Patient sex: F
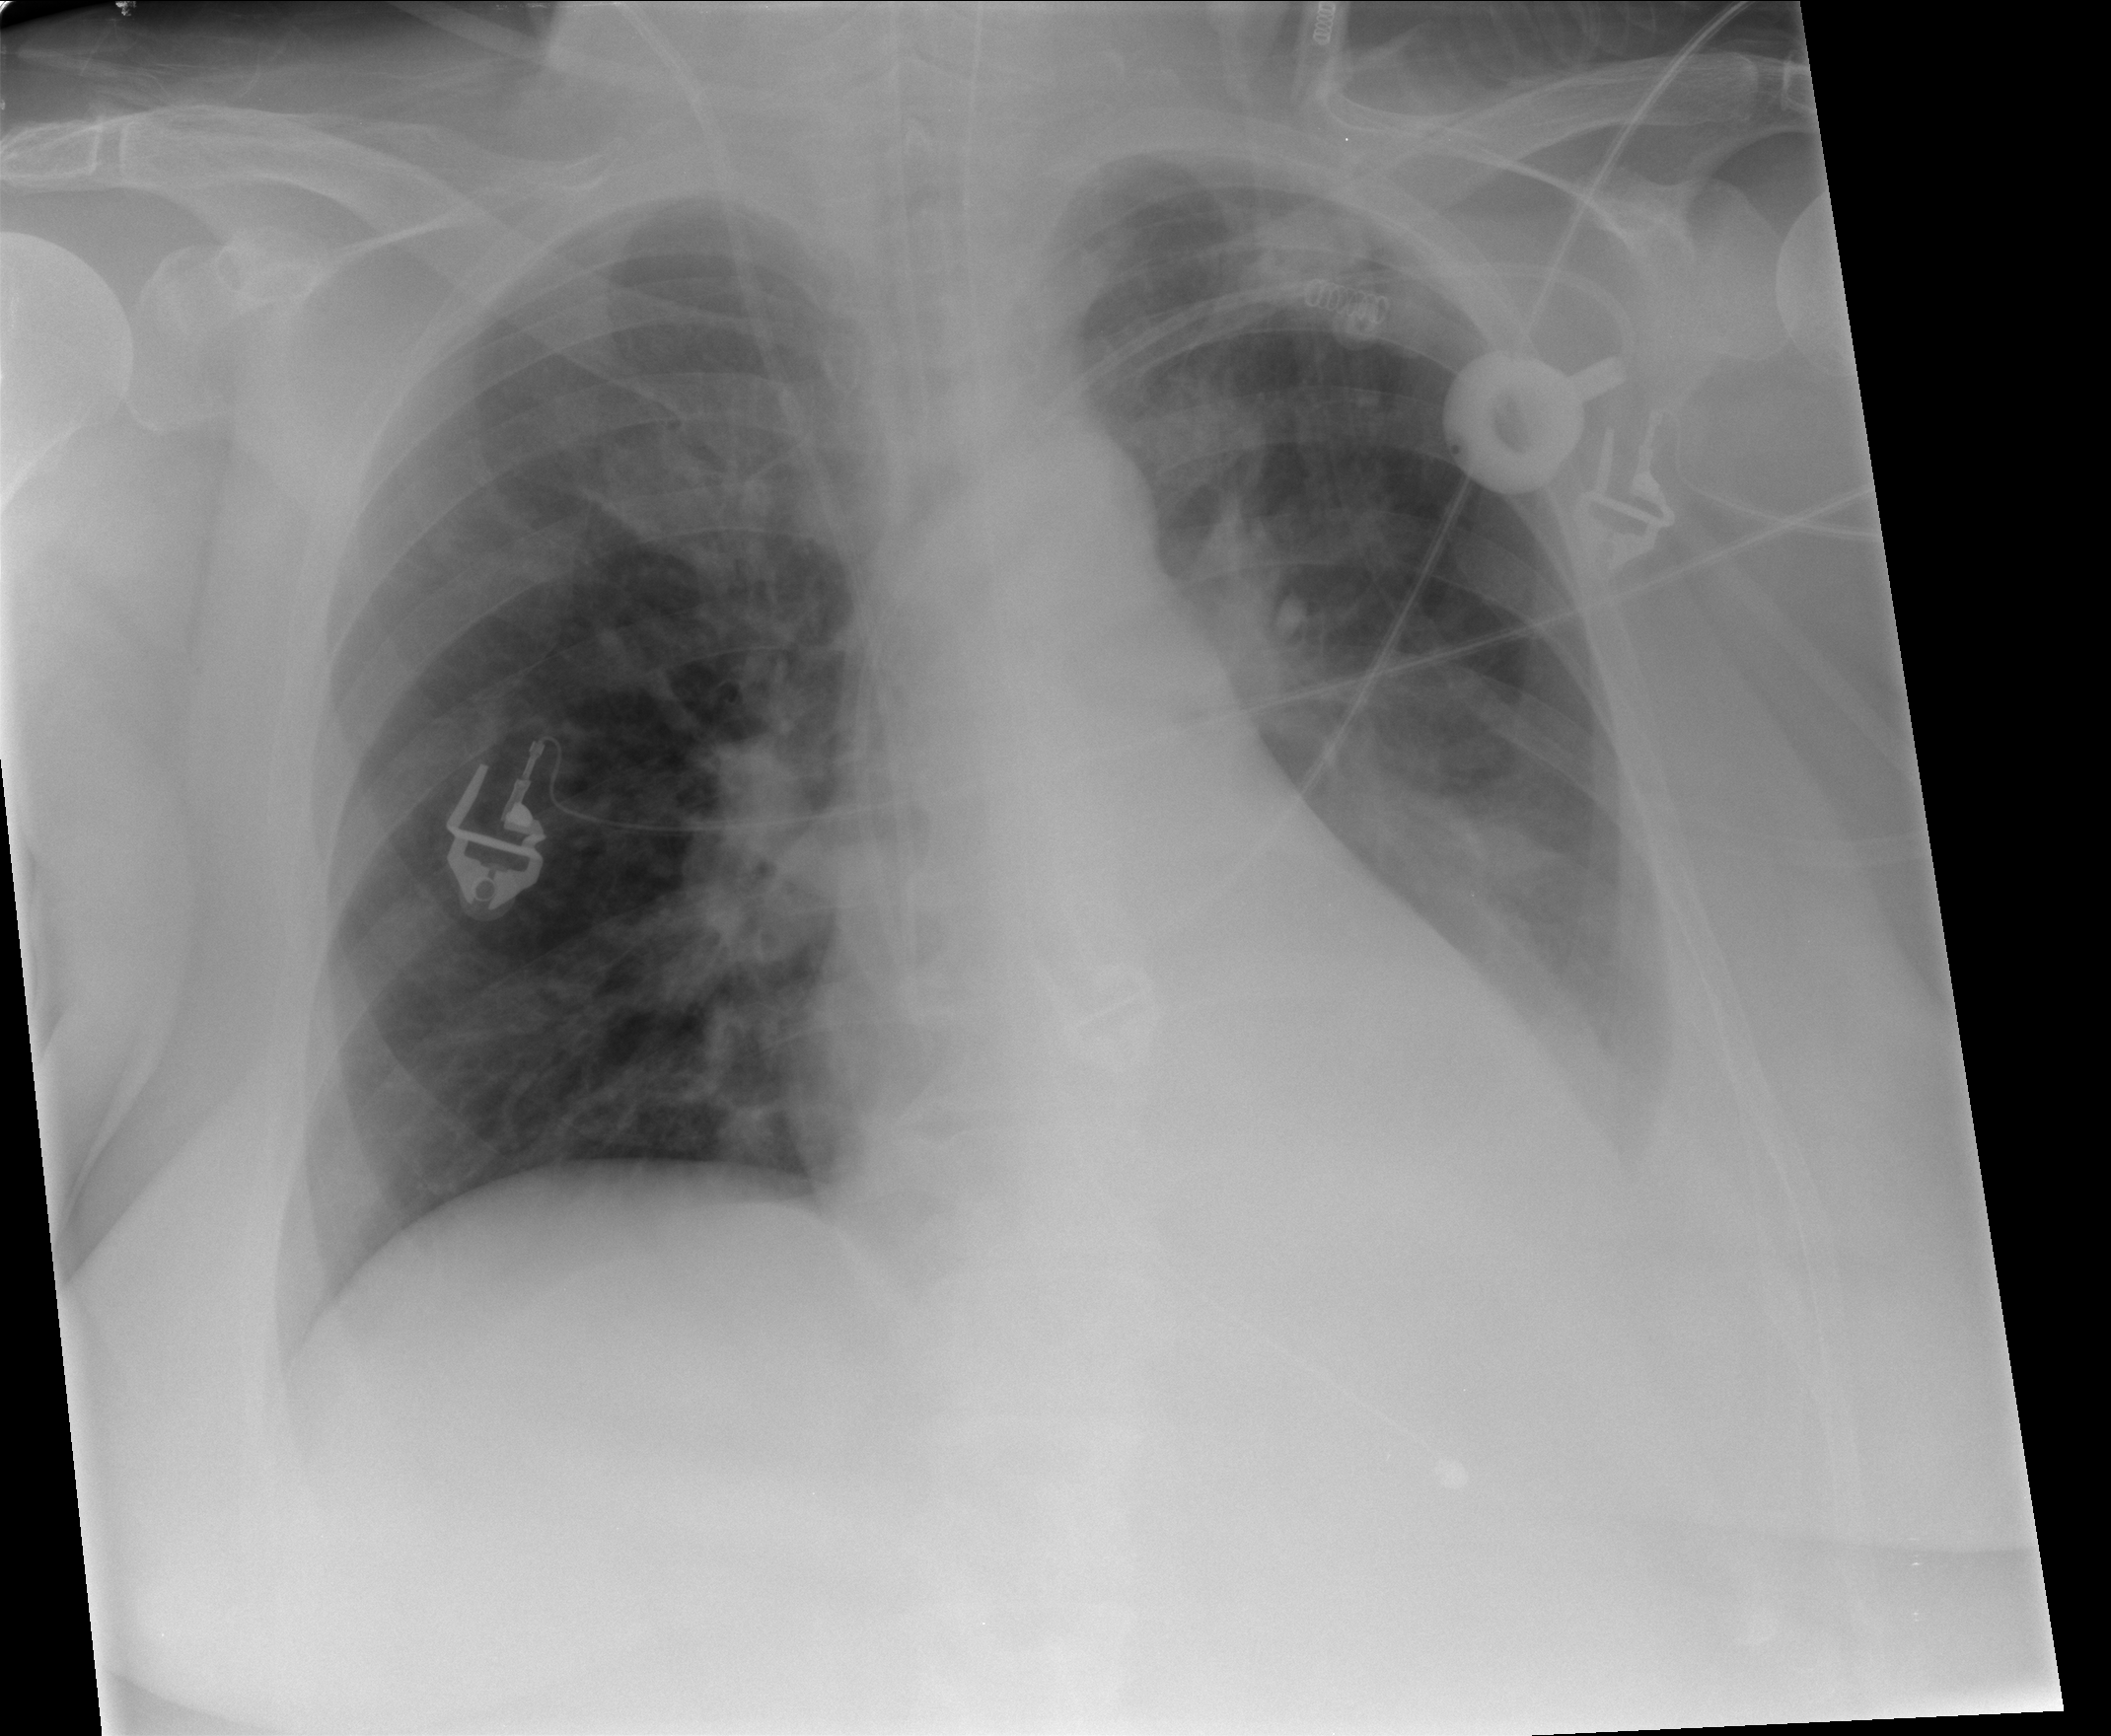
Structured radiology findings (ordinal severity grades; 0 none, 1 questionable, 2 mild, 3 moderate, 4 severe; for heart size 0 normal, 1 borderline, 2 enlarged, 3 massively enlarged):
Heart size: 2
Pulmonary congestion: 2
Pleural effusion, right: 0
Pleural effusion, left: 2
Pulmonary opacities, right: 1
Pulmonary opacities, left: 2
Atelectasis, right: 0
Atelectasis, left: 2